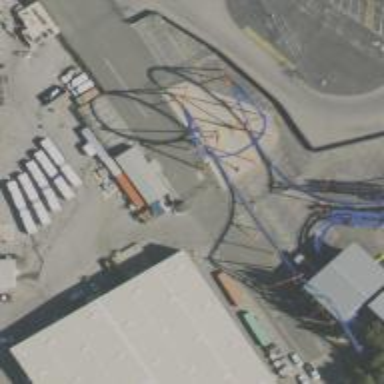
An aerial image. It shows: Thrilling roller coaster attraction.